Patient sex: M
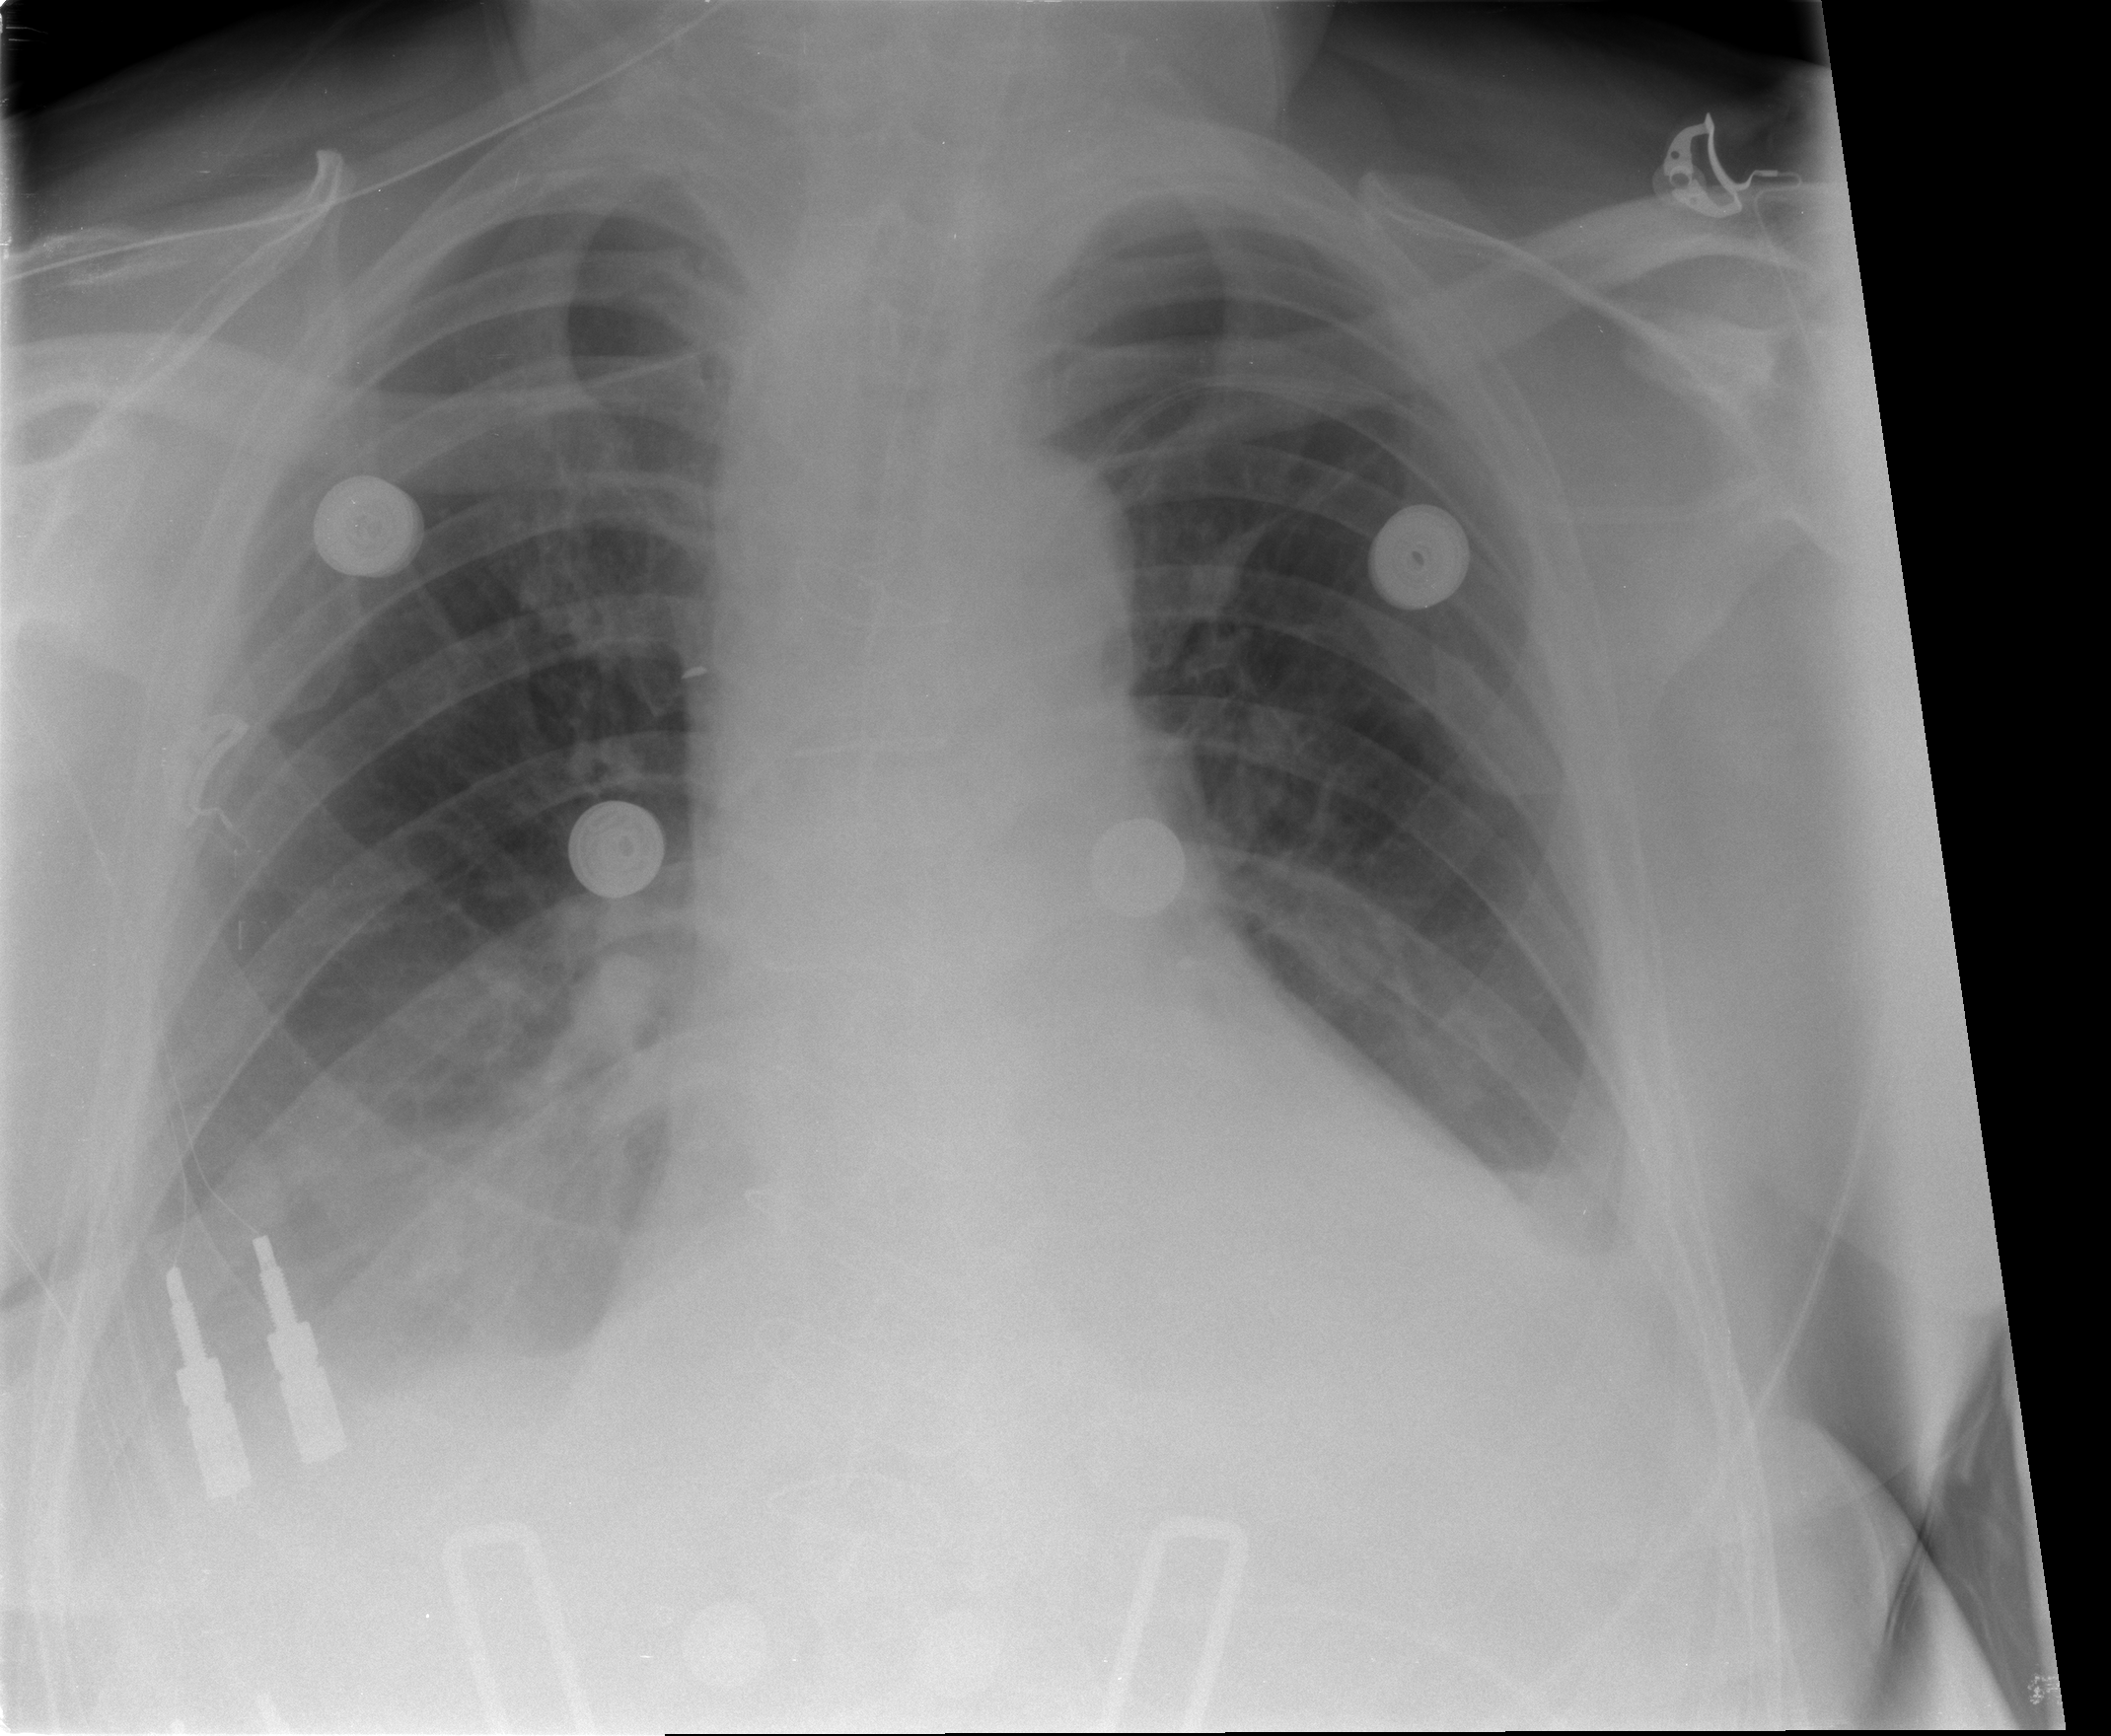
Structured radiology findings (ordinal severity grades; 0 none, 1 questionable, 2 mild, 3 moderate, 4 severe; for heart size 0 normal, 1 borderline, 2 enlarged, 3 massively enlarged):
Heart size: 2
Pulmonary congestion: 0
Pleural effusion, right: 2
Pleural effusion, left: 2
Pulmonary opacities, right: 0
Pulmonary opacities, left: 0
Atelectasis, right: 2
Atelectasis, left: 2